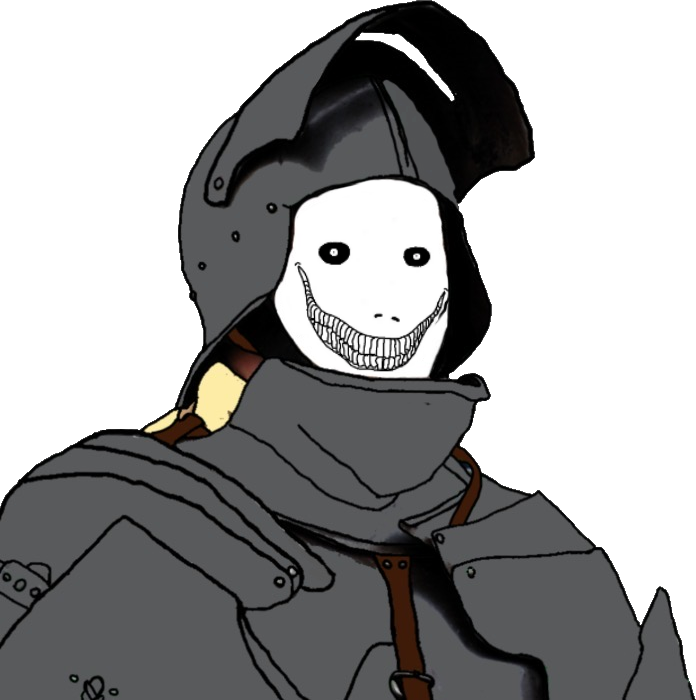
Label: 5_Oomer